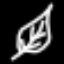
Label: leaf